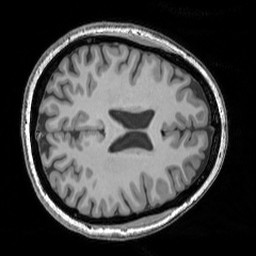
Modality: T1w
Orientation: axial
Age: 27
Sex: female
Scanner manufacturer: siemens
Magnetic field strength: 3 T
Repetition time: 1.9 s
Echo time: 0.00444 s